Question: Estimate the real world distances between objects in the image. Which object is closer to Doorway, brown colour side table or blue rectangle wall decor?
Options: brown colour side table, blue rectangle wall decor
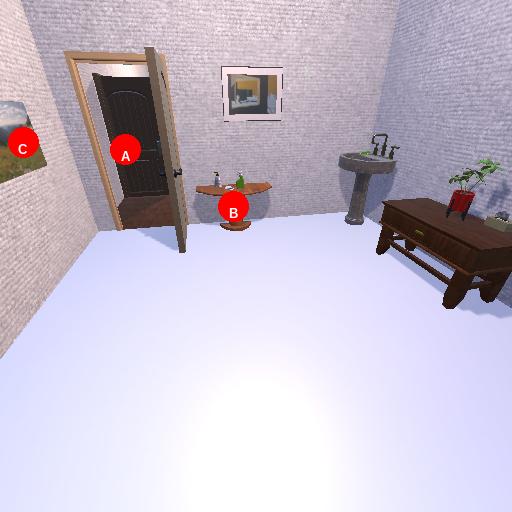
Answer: brown colour side table